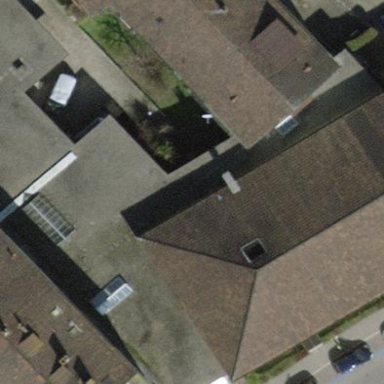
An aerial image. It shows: Residential building.